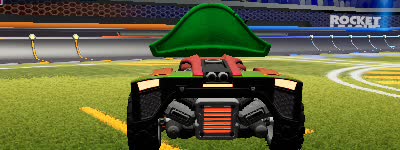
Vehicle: breakout